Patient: sex M, age 78
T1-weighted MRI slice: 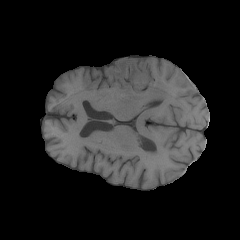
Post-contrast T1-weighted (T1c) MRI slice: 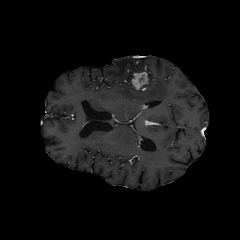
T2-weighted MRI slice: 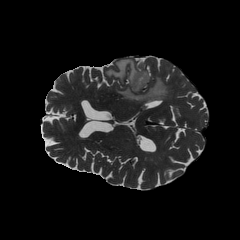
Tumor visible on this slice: yes
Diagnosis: Glioblastoma, IDH-wildtype
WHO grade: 4